Question: I am currently learning Flexbox Layout and I can not find a solution to my problem.
I tried with justify-content and flex-basis but it does not work. Does anyone have the solution ?
The result I would like :
'''
section {
display: flex;
margin: 0 auto;
justify-content: space-between;
}
.column {
width: 100%;
background-color: #e2e2e2;
padding: 1%;
margin: 1%;
flex-grow: 1;
flex-shrink: 1;
flex-basis: 0;
}
#first {
flex-grow: 2;
flex-shrink: 2;
flex-basis: 0;
}
'''
'''
<section>
<div class="column" id="first">First</div>
<div class="column" id="second">Second</div>
<div class="column">Third</div>
</section>
<section>
<div class="column">First</div>
<div class="column">Second</div>
<div class="column">Third</div>
<div class="column">Fourth</div>
</section>
'''
<URL>
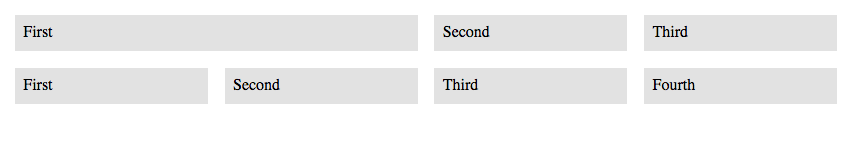
Answer: This is a perfect use case for CSS grid where you don't need a lot of complex code:
'''
section {
display: grid;
margin: 2% auto;
grid-gap:2%;
grid-template-columns:repeat(4,1fr);
}
.column {
background-color: #e2e2e2;
padding: 5px;
}
#first {
grid-column:span 2;
}
'''
'''
<section>
<div class="column" id="first">First</div>
<div class="column" id="second">Second</div>
<div class="column">Third</div>
</section>
<section>
<div class="column">First</div>
<div class="column">Second</div>
<div class="column">Third</div>
<div class="column">Fourth</div>
</section>
'''
With flexbox you can try the following:
'''
section {
display: flex;
}
.column {
background-color: #e2e2e2;
padding: 1%;
margin: 1%;
flex-grow: 1;
flex-basis: 0;
}
#first {
flex-grow: 2;
flex-basis:4%; /*2 x (padding + margin)*/
}
'''
'''
<section>
<div class="column" id="first">First</div>
<div class="column" id="second">Second</div>
<div class="column">Third</div>
</section>
<section>
<div class="column">First</div>
<div class="column">Second</div>
<div class="column">Third</div>
<div class="column">Fourth</div>
</section>
'''
Since your are using 'flex-basis:0' only padding/margin are considered before calculating the free space. The trick is to make sure we have the same free space in both situation thus we add to 'flex-basis' of the big element the margin/padding that aren't present in the first case.
<URL>